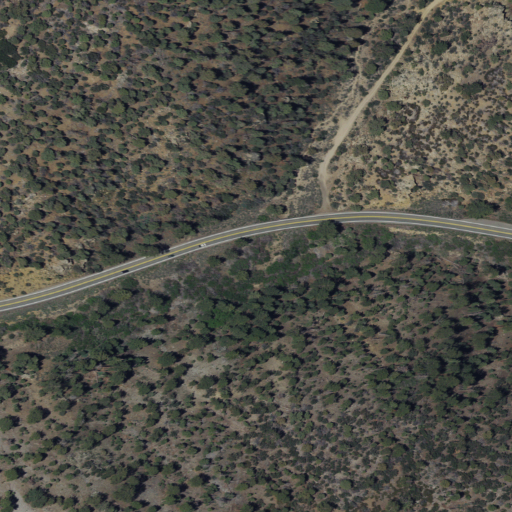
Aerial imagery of valley in California named Lightning Gulch containing evergreen forest, shrub, open development, low intensity development, and medium intensity development